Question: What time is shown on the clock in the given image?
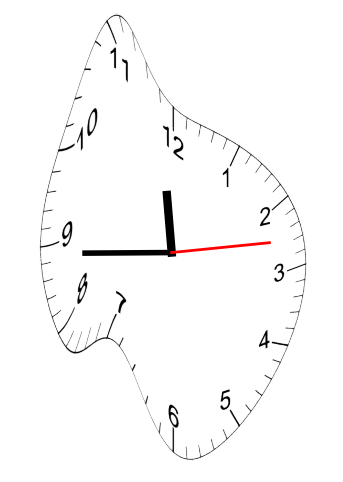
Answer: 11:44:13